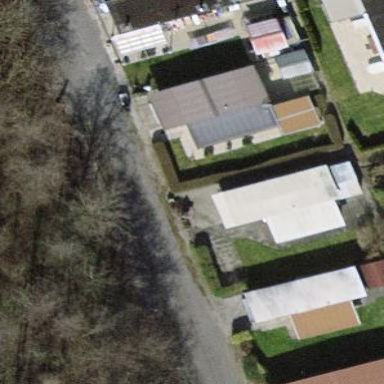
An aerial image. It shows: Static caravan building.